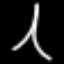
Label: The Eiffel Tower